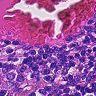
Metastatic tissue present: no